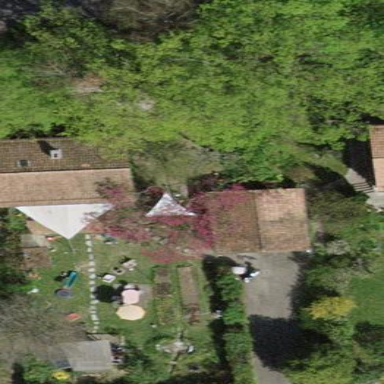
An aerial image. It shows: Garden enclosed by fence.